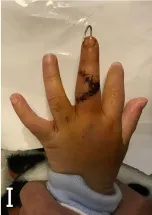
Diagnosis and treatment of clinodactyly deformity in a 2-year-10-month-old boy. Clinical examination established the diagnosis of clinodactyly deformity of his third finger.
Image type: medical_photograph (other_medical_photograph)